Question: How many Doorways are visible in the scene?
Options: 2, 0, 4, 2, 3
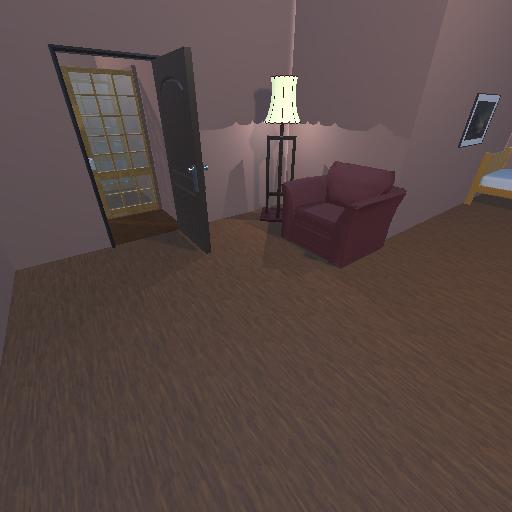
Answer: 2